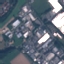
Label: Industrial